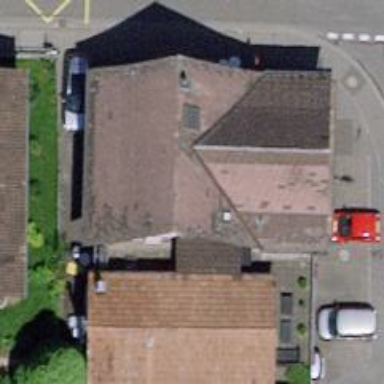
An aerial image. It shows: Fast food establishment.